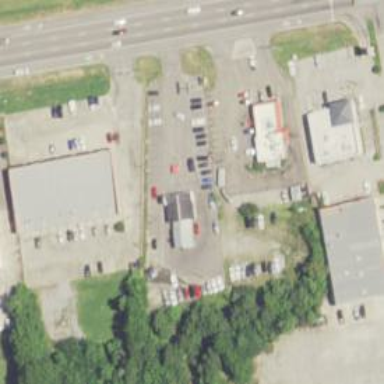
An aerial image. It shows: Car rental facility.